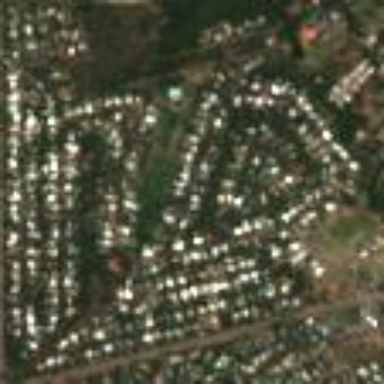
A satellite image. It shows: Gated residential area in neighbourhood. The residential landuse is enclosed by fence.